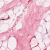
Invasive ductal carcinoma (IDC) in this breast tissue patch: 0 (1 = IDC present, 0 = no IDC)